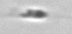
Label: flagellate_morphotype3